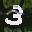
Label: 3